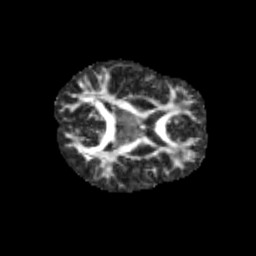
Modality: FA
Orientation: axial
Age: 12
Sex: female
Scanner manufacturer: siemens
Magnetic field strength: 3 T
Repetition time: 3.8 s
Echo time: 0.07 s